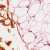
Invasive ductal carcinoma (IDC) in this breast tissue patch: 0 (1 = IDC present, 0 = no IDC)